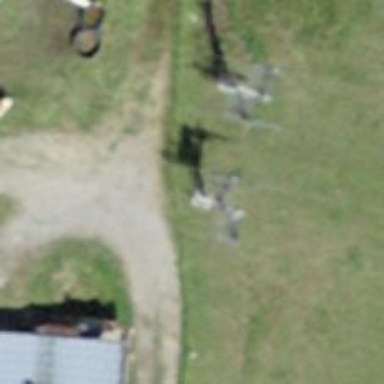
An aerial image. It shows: Pylon for aerialway.